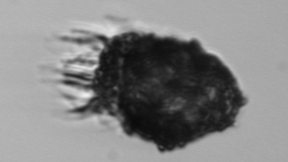
Label: Stenosemella_pacifica